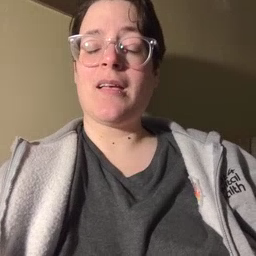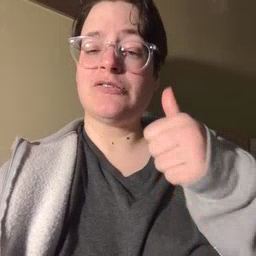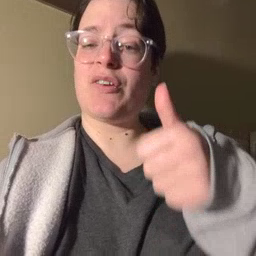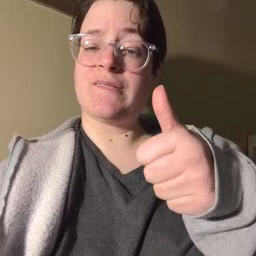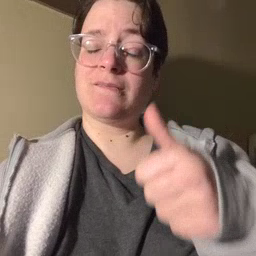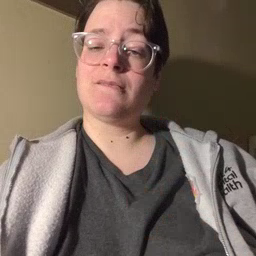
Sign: yourself